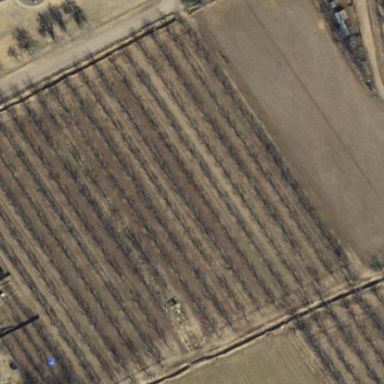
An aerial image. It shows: Orchard.